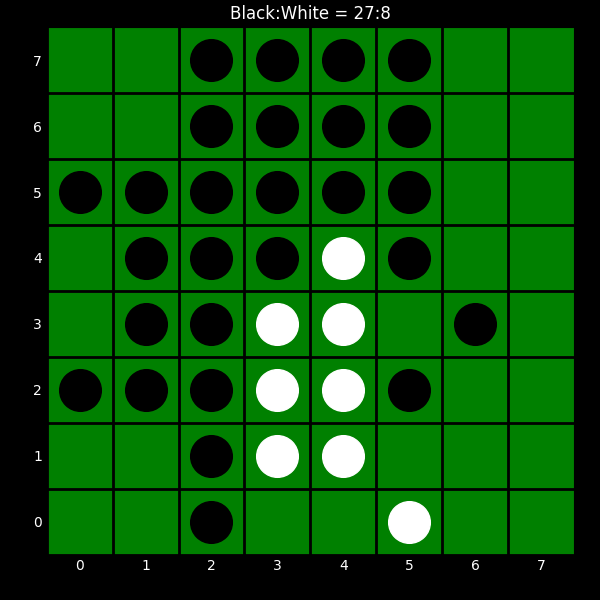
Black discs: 27
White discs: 8